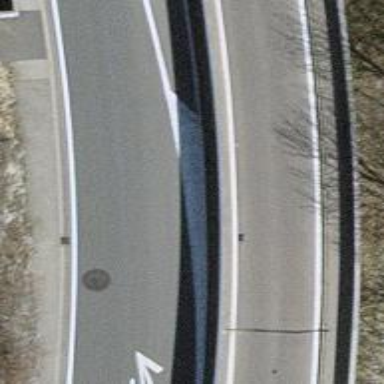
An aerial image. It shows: Path that goes through tunnel.